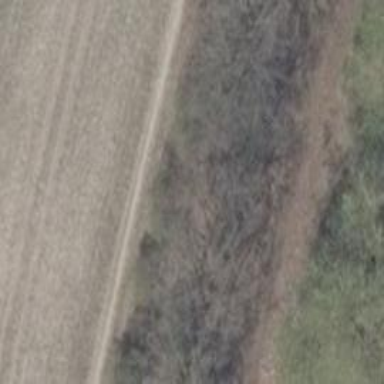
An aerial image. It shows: Dirt path.